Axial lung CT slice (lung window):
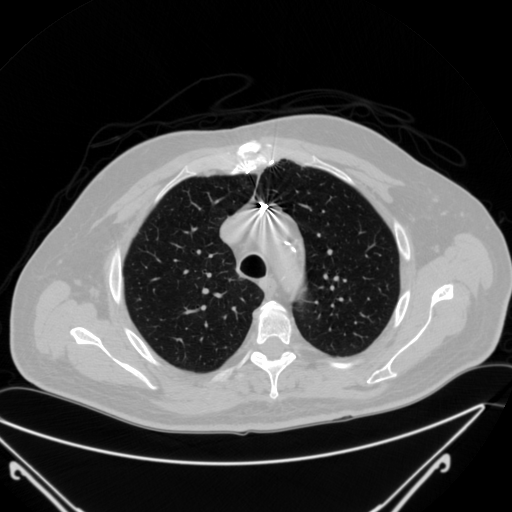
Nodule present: no